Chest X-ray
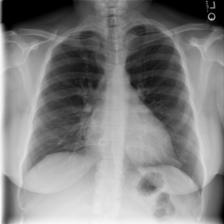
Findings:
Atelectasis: negative
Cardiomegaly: negative
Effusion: negative
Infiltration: negative
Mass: negative
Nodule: negative
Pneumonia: negative
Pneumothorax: negative
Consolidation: negative
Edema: negative
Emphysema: negative
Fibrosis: negative
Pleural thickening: negative
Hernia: negative